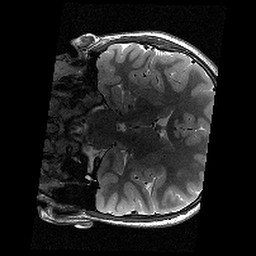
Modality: T2w
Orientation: coronal
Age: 10
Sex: female
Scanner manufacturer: siemens
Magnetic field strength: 3 T
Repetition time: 9.23 s
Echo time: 0.067 s